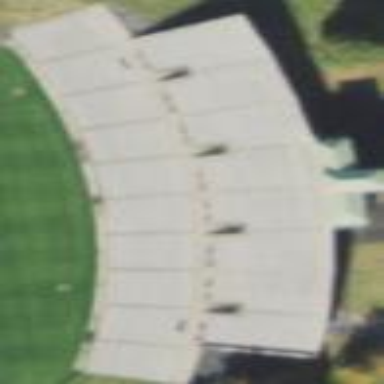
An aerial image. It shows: Stadium.